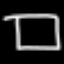
Label: square